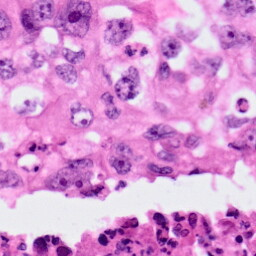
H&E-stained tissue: Lung